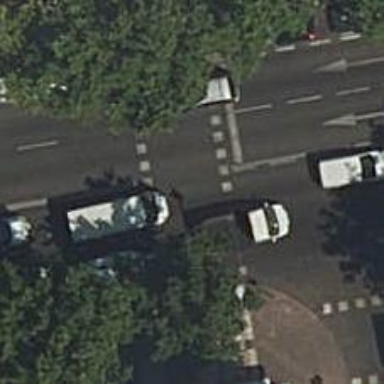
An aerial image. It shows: Zebra crossing with traffic signals. The crossing is marked by traffic lights.